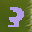
Label: 3